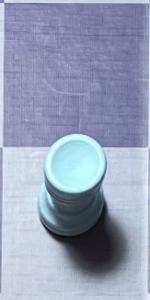
Label: Rook_White